Question: What code I should put like the below image?

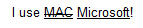
Answer: You can use strike through, and underline-
'''
.line-through{
text-decoration:line-through;
}
.underline
{
text-decoration:underline;
}
'''